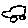
Label: car